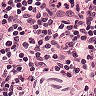
Metastatic tissue present: no